Question: What is the result of this measurement?
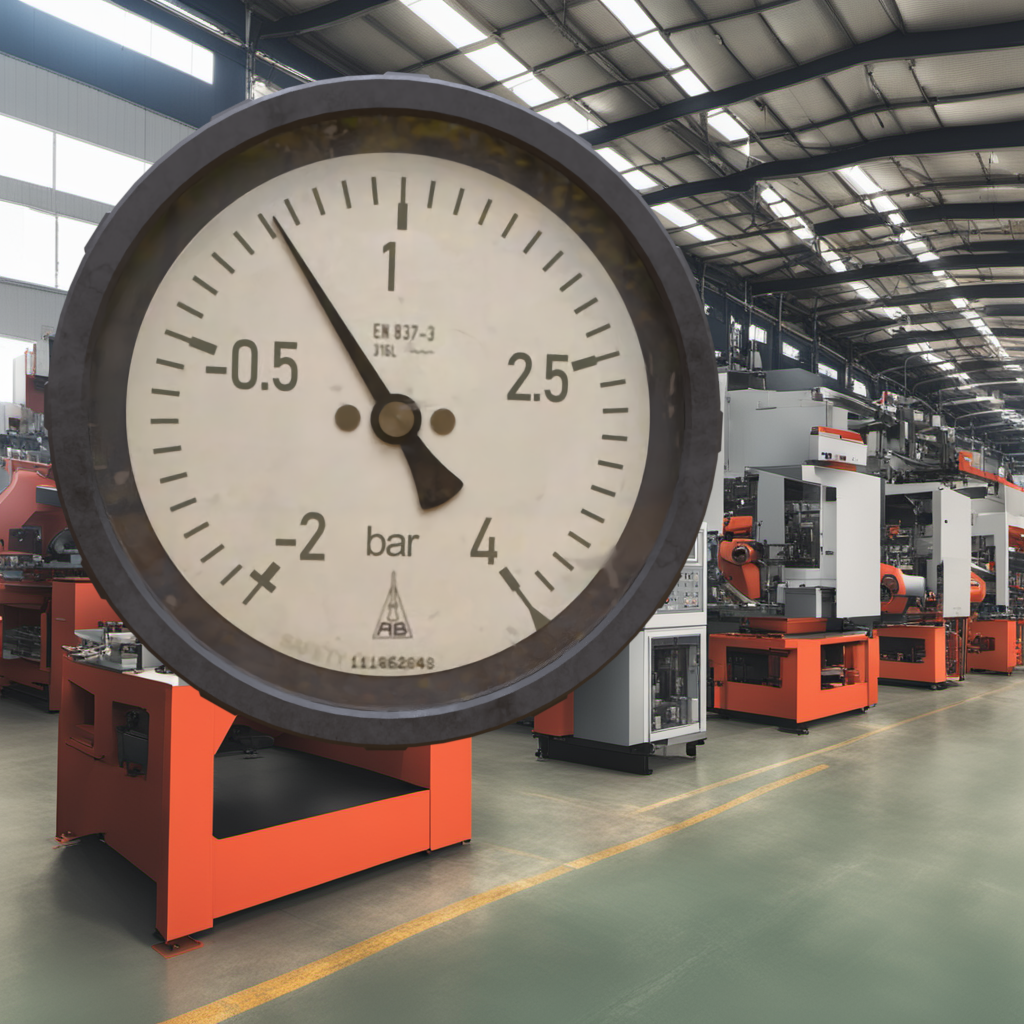
Answer: The result is 0.29
Question: What is the reading range of this measurement?
Answer: The range is from -2 to 4
Question: What is the minimum and maximum value range of this measurement?
Answer: The minimum value is -2 and the maximum value is 4